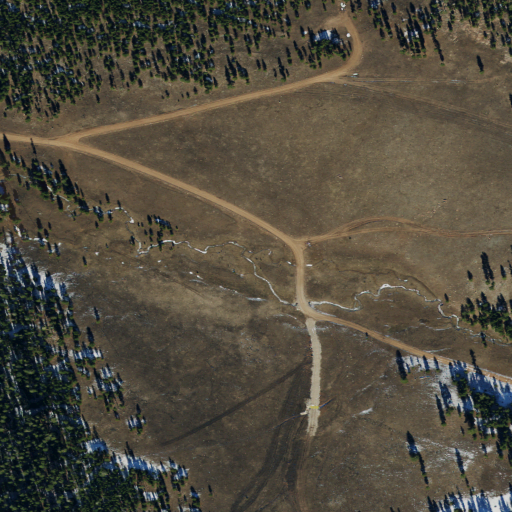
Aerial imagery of plain(s) in Utah named Round Park containing shrub, evergreen forest, open development, and woody wetlands